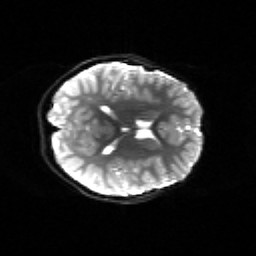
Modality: sbref
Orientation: axial
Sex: male
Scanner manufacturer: siemens
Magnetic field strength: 3 T
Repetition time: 5 s
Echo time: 0.071 s